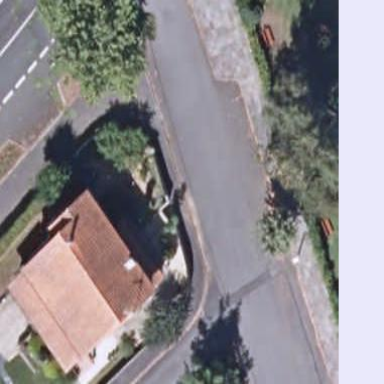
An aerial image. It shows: Simple house.